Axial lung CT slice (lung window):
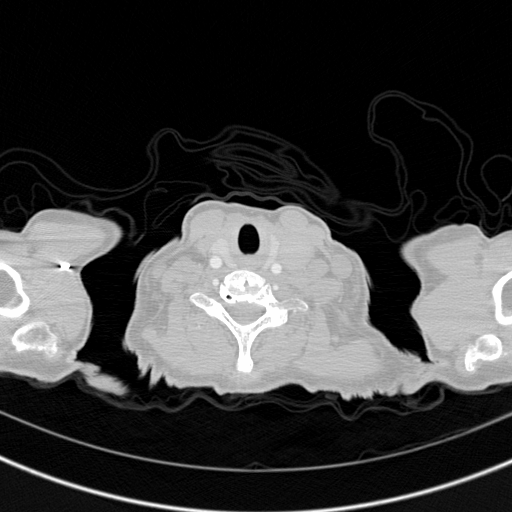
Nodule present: no